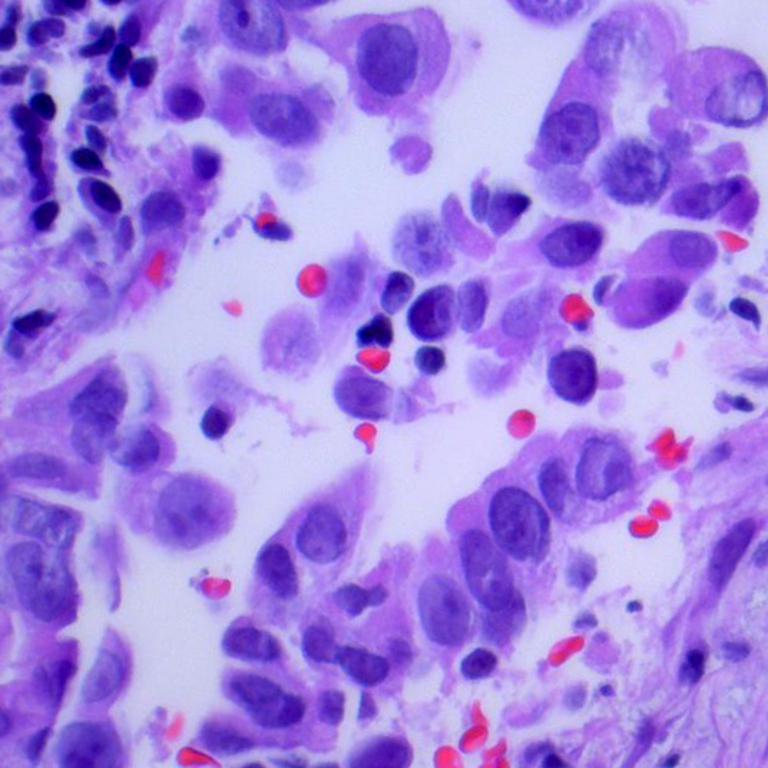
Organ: lung
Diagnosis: adenocarcinomas